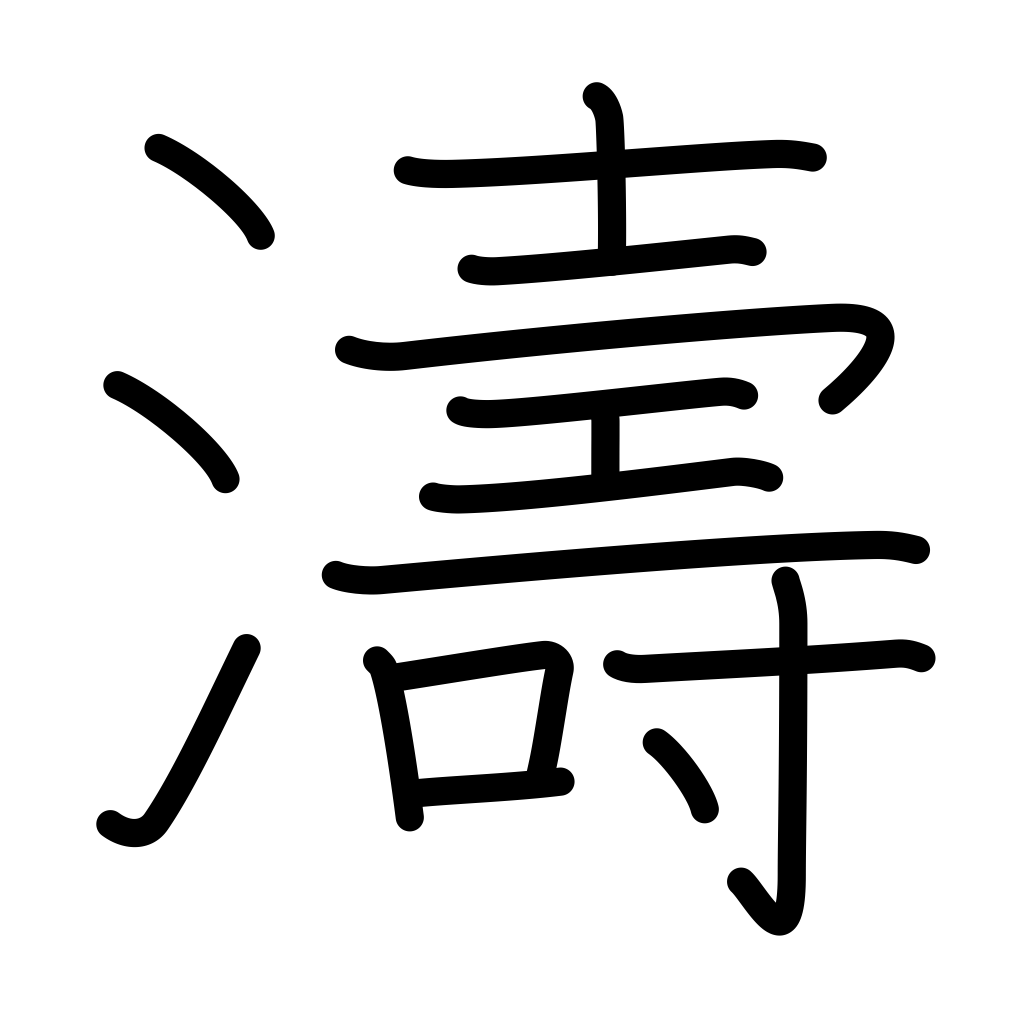
Meaning: waves, billows